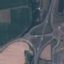
Label: Highway